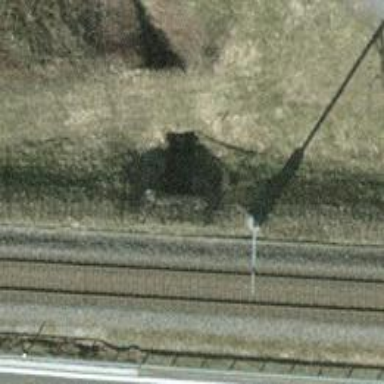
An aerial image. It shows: Culvert tunnel.